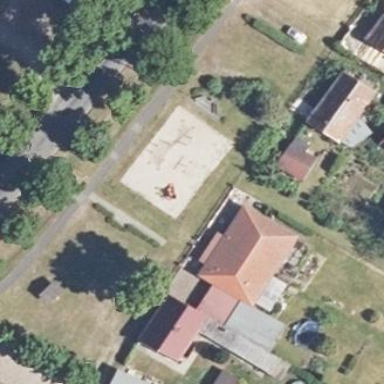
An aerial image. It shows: Playground with sand surface featuring slide and climbing frame.